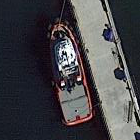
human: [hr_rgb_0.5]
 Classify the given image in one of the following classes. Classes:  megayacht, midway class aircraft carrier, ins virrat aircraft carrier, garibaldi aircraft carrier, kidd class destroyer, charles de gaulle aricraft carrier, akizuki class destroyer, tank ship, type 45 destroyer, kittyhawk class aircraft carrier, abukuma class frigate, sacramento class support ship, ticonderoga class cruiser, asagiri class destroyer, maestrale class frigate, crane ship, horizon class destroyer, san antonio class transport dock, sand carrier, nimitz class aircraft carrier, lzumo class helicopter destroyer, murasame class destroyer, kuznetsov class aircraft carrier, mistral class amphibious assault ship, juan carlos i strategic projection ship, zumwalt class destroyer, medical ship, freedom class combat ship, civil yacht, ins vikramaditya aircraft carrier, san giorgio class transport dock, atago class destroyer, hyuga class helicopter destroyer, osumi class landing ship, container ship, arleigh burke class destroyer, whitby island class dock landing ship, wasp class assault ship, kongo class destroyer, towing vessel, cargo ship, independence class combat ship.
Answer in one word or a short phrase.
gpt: Towing vessel